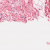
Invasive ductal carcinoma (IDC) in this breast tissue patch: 0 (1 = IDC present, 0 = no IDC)